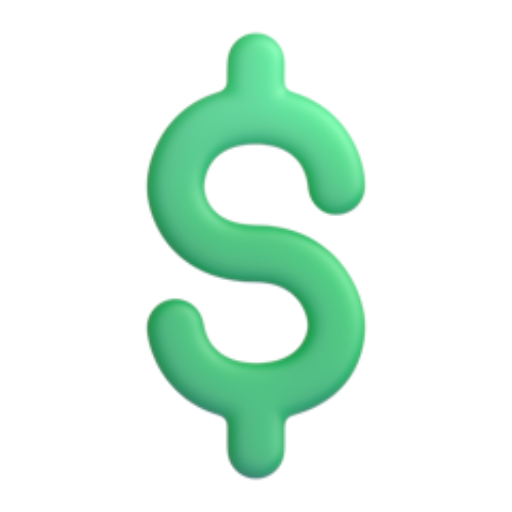
heavy dollar sign 3d